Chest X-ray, PA view. Patient: 56 years old, sex M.
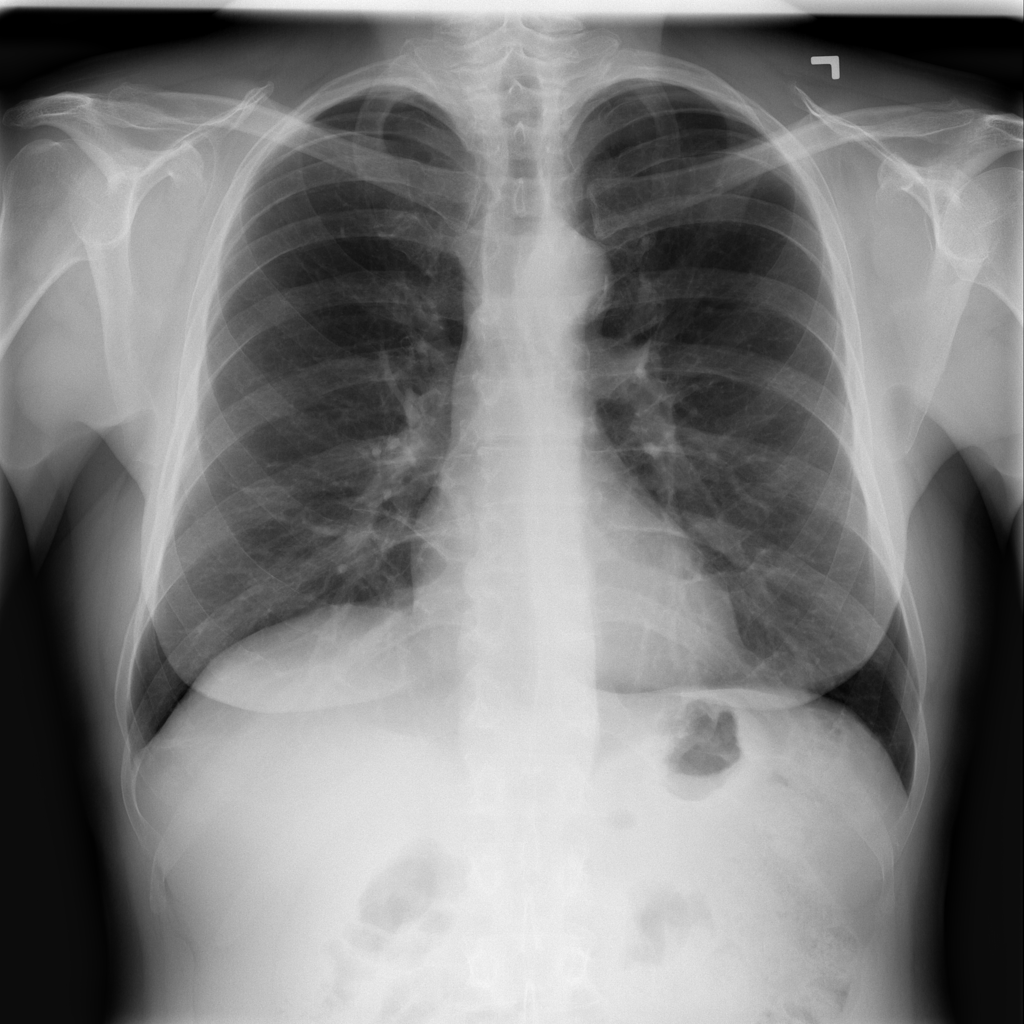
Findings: Atelectasis, Infiltration